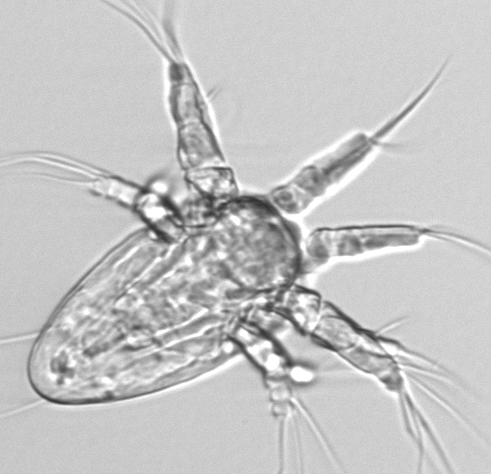
Label: Copepod_nauplii